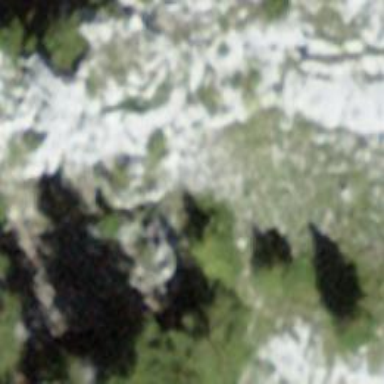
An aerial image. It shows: Cliff in nature.